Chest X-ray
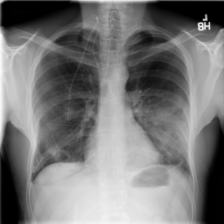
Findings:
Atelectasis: negative
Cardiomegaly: negative
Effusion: negative
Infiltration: negative
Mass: negative
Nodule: negative
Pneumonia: negative
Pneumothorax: positive
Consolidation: negative
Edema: negative
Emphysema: negative
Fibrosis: negative
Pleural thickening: negative
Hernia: negative